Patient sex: M
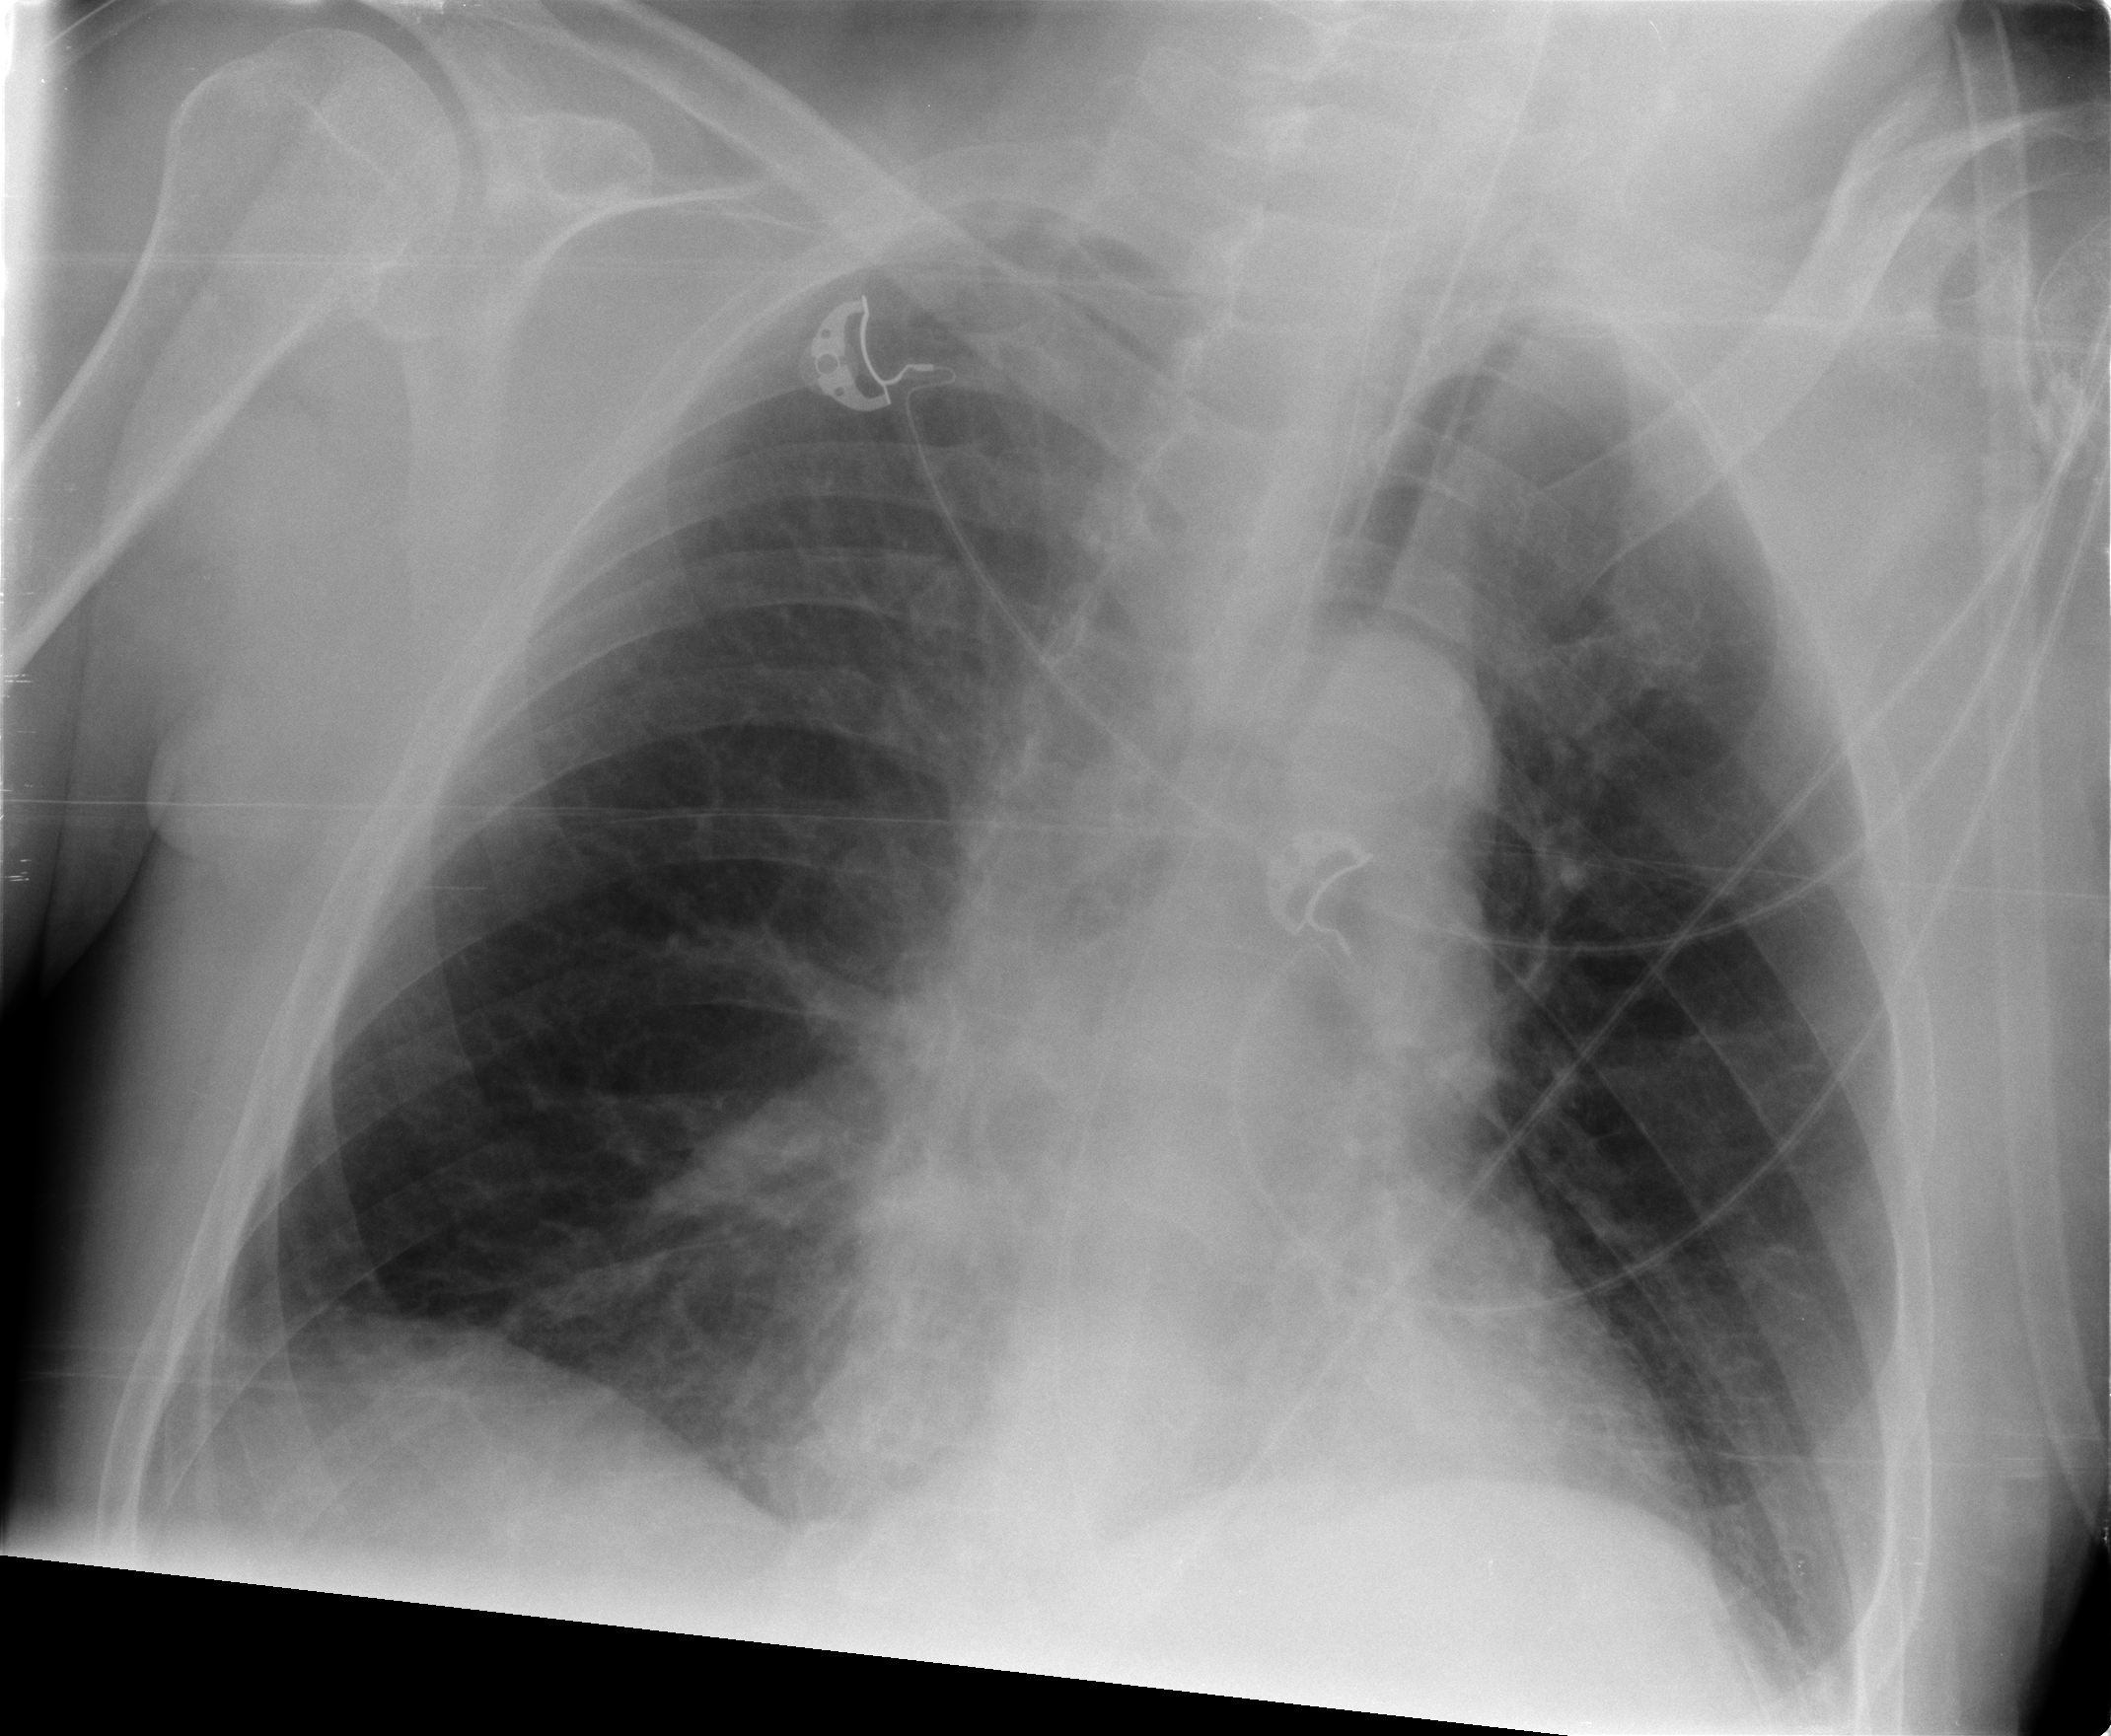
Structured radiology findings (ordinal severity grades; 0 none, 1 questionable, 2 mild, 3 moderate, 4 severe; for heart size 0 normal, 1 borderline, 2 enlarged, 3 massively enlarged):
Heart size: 0
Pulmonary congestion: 0
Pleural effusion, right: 0
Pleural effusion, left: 0
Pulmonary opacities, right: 2
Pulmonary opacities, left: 0
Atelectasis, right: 0
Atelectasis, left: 0